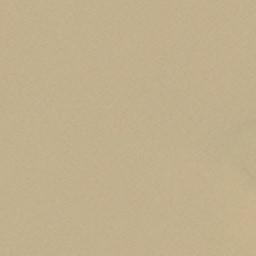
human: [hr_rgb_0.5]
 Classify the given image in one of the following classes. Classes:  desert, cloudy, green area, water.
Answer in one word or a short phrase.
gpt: desert